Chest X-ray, PA view. Patient: 45 years old, sex M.
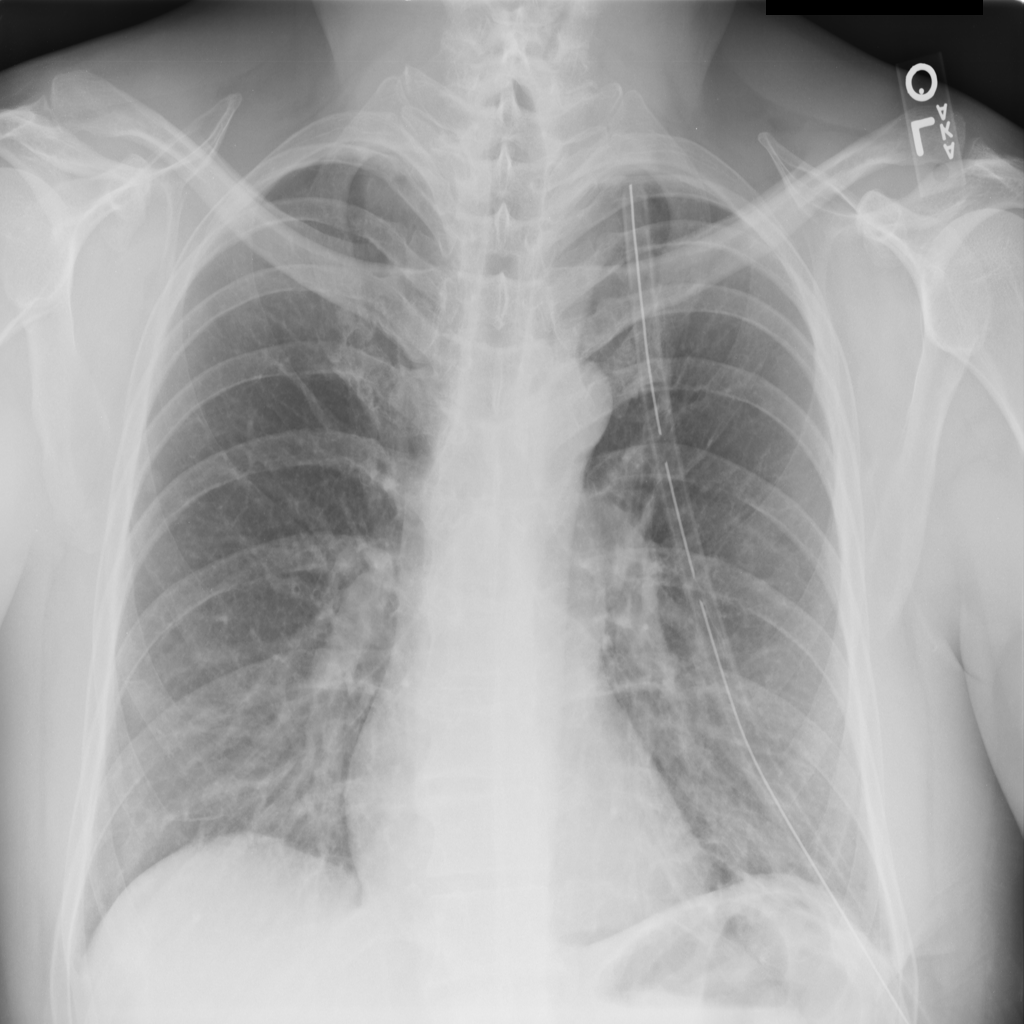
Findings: No Finding